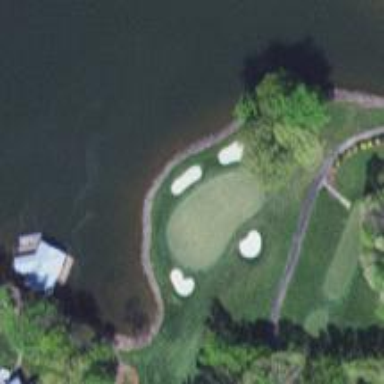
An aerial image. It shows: Golf hole.